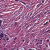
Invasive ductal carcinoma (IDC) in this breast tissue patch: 1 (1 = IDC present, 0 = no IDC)